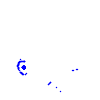
Particle: electron